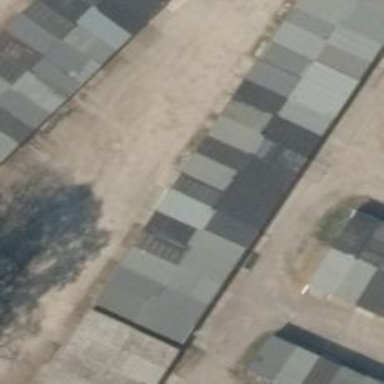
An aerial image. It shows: Group of garages.